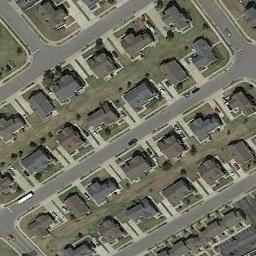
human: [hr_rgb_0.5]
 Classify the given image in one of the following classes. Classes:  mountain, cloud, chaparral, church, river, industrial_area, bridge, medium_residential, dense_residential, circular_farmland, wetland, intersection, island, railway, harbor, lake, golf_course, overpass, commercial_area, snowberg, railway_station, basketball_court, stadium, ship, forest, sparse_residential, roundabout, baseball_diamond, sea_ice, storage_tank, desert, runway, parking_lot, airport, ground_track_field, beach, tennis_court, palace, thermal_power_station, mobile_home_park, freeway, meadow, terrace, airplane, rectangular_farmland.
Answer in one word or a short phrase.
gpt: medium_residential